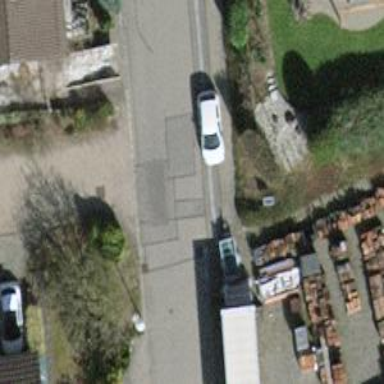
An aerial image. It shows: Smooth asphalt road in residential area.